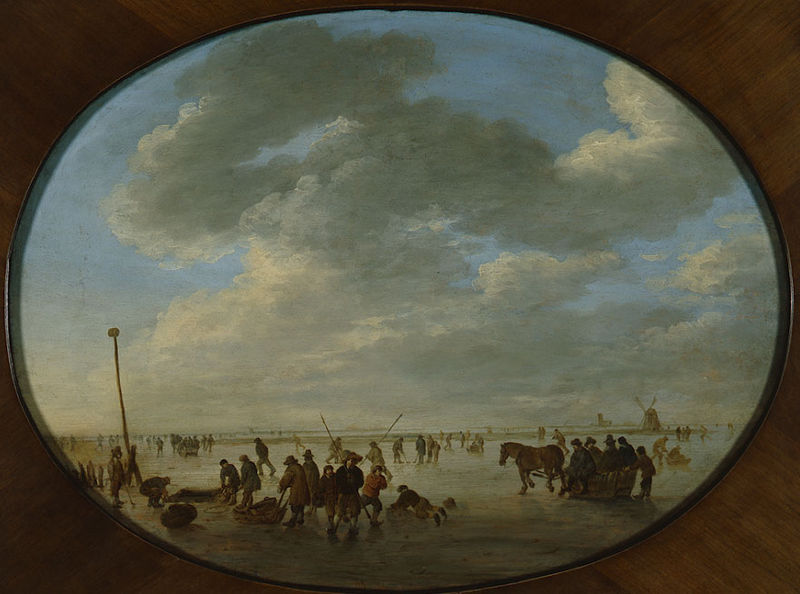
Titel: Holländische Flachlandschaft mit Schlittschuhläufe
Künstler: Jan van Goyen
Standort: Karlsruhe
Institution: Staatliche Kunsthalle Karlsruhe
Schlagwörter: blau, dunkel, flügel, gemälde, gewitter, gruppe, himmel, mann, meer, schatten, wasser, weiß, wolken, fluss, frauen, grün, landschaft, menschen, see, stadt, teich, ufer, abend, ausschnitt, braun, fenster, glas, grau, holz, hut, hüte, licht, männer, orange, pastell, schwarz, szene, ausblick, eis, haus, hund, rot, schnee, tier, tiere, wolke, leute, malerei, menge, alt, kappe, barock, mensch, rahmen, steine, tot, weit, bild, holland, niederlande, spiegel, öl, deich, ebene, ferne, horizont, kalt, mühle, natur, schilf, spiegelung, weite, windmühle, flach, gehen, sonne, mantel, realismus, kind, alltag, arbeit, bauern, boot, genre, karren, kinder, kreis, oval, pferd, pferde, reiter, rund, rundbild, stock, windmühlen, küste, schiff, strand, düster, genremalerei, man, naturalismus, vedute, stab, fischer, jungen, arbeiten, bündel, körbe, laufen, russland, sammeln, säcke, winter, spazieren, kutsche, ziehen, rand, arbeiter, hafen, wagen, ölgemälde, flut, krieg, schlacht, seestück, lanze, tafel, spielen, vergnügen, gerade, holzrahmen, ölfarben, fallen, flucht, ebbe, spiel, stangen, suchen, medaillon, spaziergang, schlick, watt, kälte, seil, loch, waffen, stöcke, angel, mäntel, leinwand, schlamm, sumpf, fass, niederländisch, menschenmenge, fisch, schläger, handwerk, stäbe, wanderer, fall, sturz, lanzen, fernblick, winterlandschaft, wolkne, breughel, spiele, frost, schlitten, museum, personengruppe, fischerei, stange, nordsee, gefasst, emblem, frieren, hinfallen, gespann, format, salz, gaul, fassung, netz, schieben, spaß, stecken, wanderung, signal, flachlandschaft, angler, perde, angeln, fischen, fuhrwerk, suche, mehr, matsch, winterbild, gefroren, vereist, zugefroren, pferdekutsche, pferdewagen, bil, mee, lunette, staken, gleiten, hamburg, gra, passepartout, waren, gewimmel, reet, sper, sperr, seenlandschaft, jahreszeiten, andschaft, vignette, eisfläche, schlittschuh, schlittschuhe, wsser, horizon, eislauf, eislaufen, schlittschuhläufer, pferdeschlitten, winterspiele, pfahö, überqueren, wattenmeer, rutschen, van goyen, wollken, schneee, eolken, hockey, schee, mönner, eisfischen, eishockey, rahmne, ovalbild, obal, watten, gefrohren, eer, eiszeit, halligen, kleine eiszeit, 16. jahrhundert, 1850, himmel mit wolken, baumfreund, fensicht, horizoint, miniature, averkamp, schliten, #oval, menschen am meer, holland wintervergnügen 17. jh., schlittschuhfahrer, dunjkl, kappenwindmühle, holländermühle, 17.jh, siebzhnhundert, verkümmung, zugefrohren, angeld, ovaö holz, stange#, eislaufplatz, ijssel, ijselmeer, eisloch, 1&1